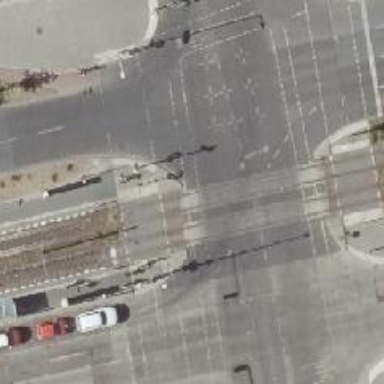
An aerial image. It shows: Tram crossing with traffic signals.